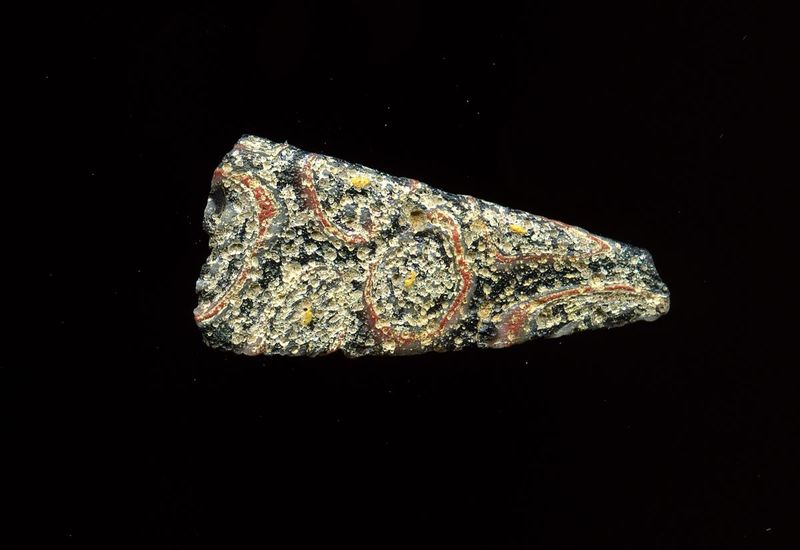
Titel: Fragment eines Gefäßes
Standort: Hamburg
Institution: Museum für Kunst und Gewerbe Hamburg
Schlagwörter: glas, antike, technik, fragment, kaiserzeit, aufbewahrung, gefäß, behälter, frühe kaiserzeit, prinzipat, römische, millefiori, mittlere, späte